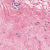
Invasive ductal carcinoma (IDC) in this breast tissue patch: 0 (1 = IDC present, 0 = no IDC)